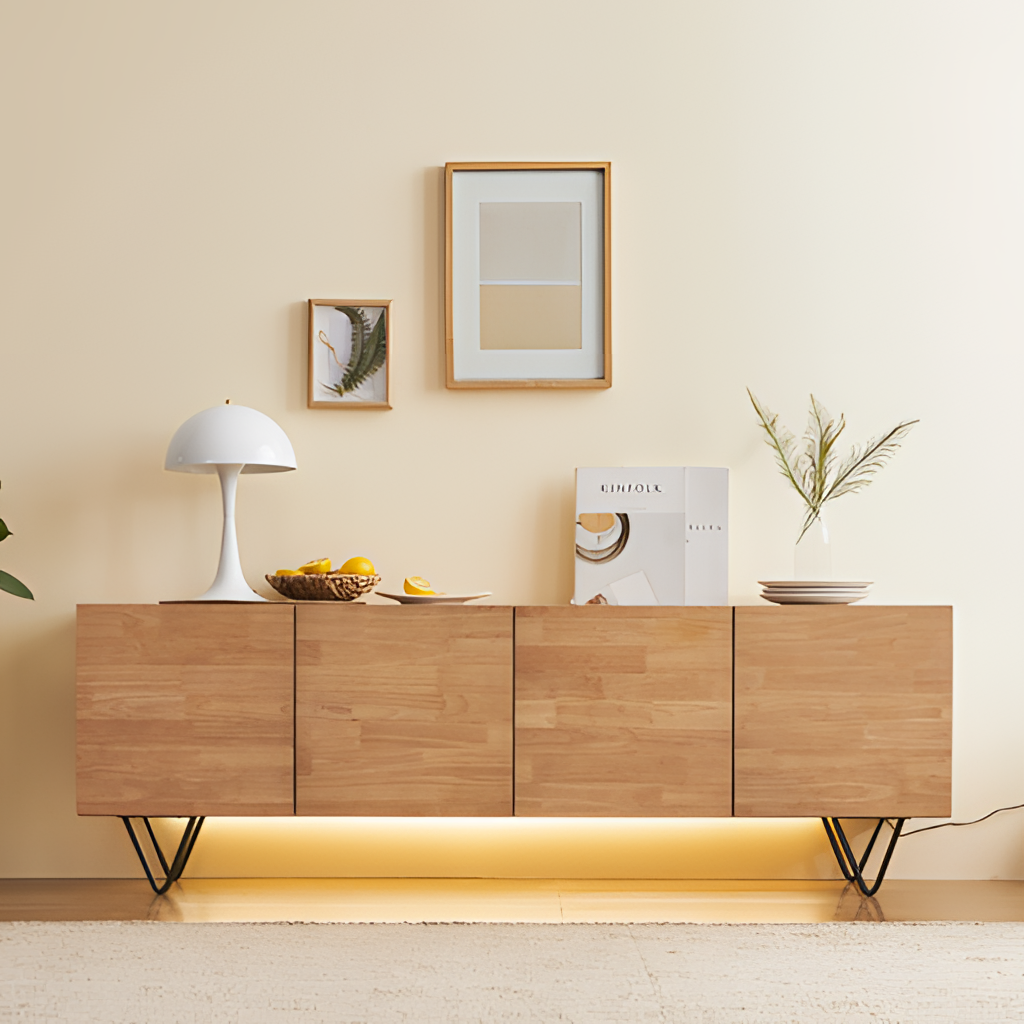
light brown wood sideboard, living room, minimalist, wood flooring, with plank pattern, paint wallpaper, with solid pattern